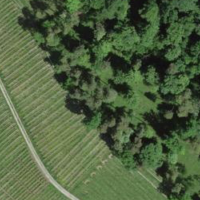
EUNIS habitat code: 52
Species observed at this site:
Melittis melissophyllum